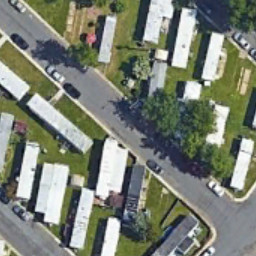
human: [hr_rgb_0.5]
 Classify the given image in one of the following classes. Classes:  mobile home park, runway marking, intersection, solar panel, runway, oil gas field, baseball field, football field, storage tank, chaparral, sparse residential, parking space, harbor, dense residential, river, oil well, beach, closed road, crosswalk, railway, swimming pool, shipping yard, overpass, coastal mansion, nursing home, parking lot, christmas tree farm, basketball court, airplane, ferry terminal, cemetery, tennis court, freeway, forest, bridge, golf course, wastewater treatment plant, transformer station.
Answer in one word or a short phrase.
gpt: mobile home park